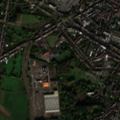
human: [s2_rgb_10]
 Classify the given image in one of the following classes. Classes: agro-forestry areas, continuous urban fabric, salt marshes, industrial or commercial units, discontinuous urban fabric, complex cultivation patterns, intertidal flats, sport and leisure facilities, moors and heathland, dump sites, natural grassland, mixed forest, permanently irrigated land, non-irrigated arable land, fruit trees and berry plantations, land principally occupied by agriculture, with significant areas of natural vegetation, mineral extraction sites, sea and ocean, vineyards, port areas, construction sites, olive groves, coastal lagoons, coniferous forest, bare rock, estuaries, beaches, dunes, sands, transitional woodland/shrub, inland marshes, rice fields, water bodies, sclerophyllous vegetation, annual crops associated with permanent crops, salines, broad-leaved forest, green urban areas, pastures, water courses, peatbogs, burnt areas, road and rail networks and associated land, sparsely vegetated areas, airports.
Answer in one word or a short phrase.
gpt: continuous urban fabric, discontinuous urban fabric, industrial or commercial units, road and rail networks and associated land, green urban areas, land principally occupied by agriculture, with significant areas of natural vegetation, broad-leaved forest